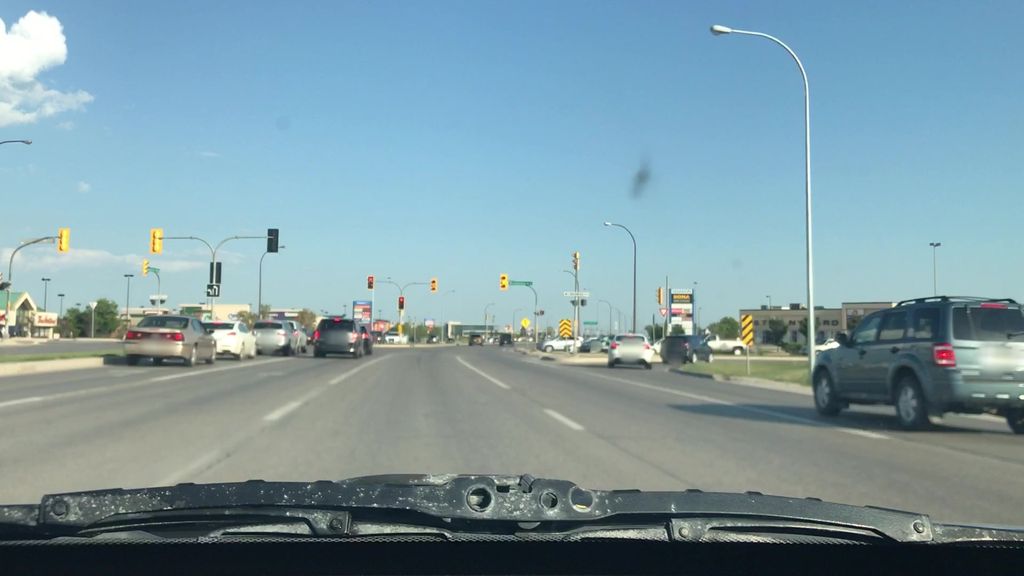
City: winnipeg